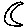
Label: moon